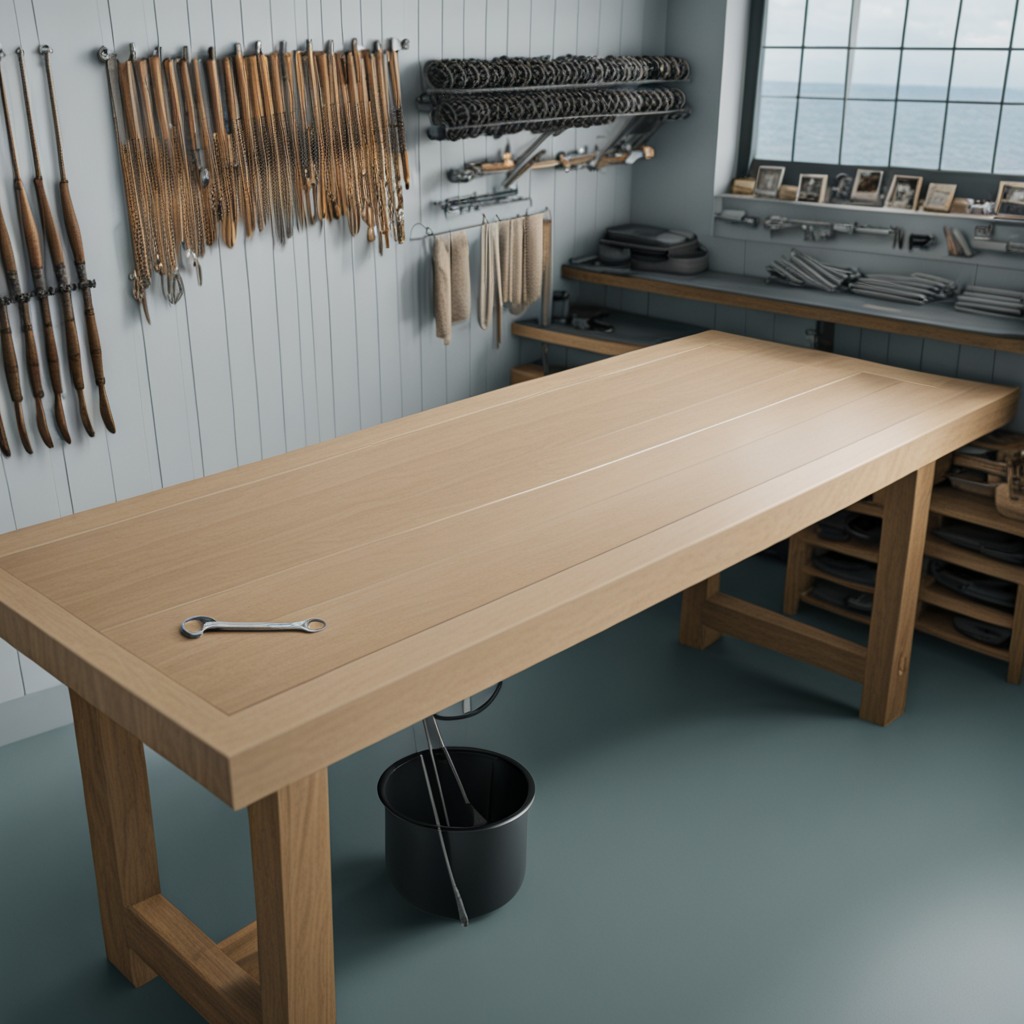
An wrench is lying on the workbench inside a coastal fishing gear workshop.